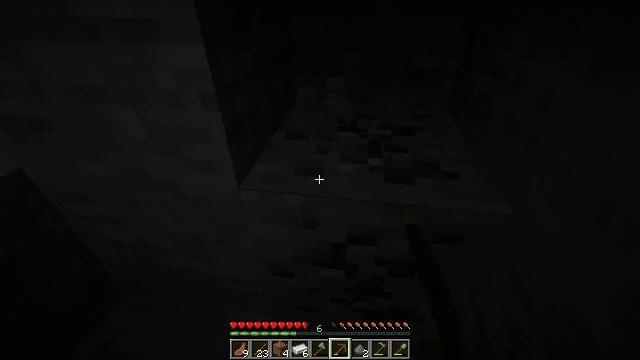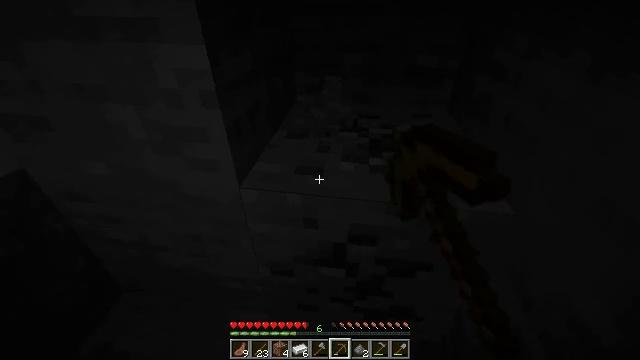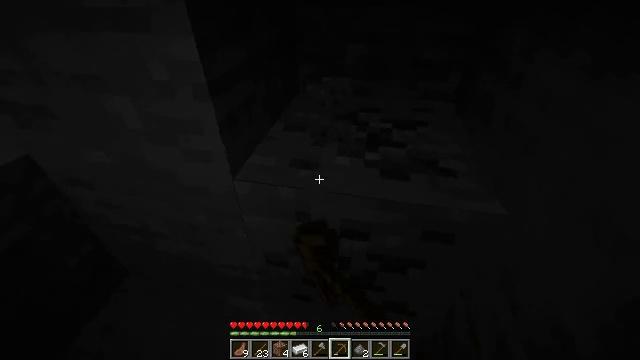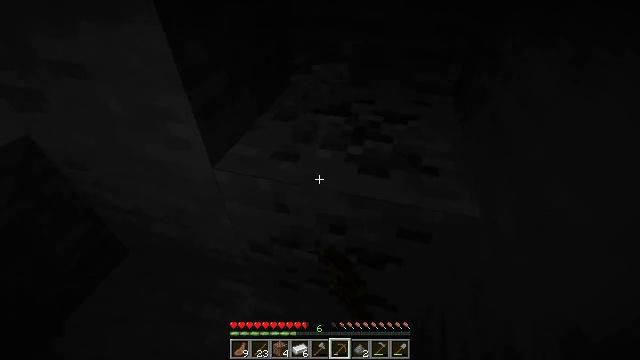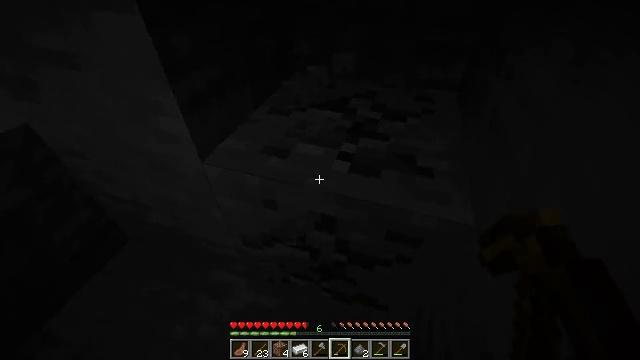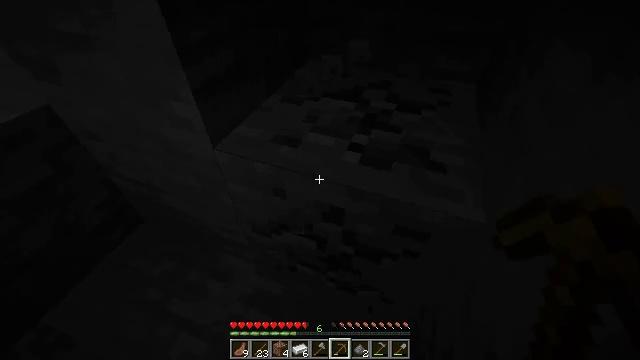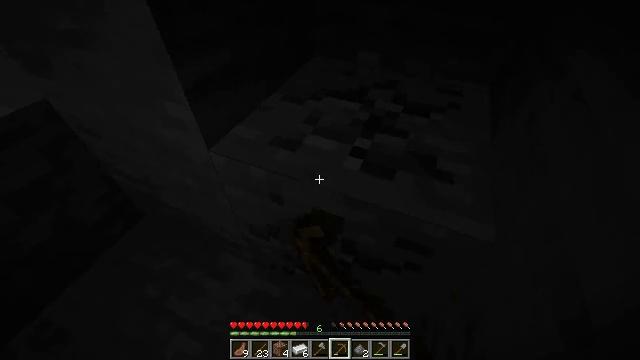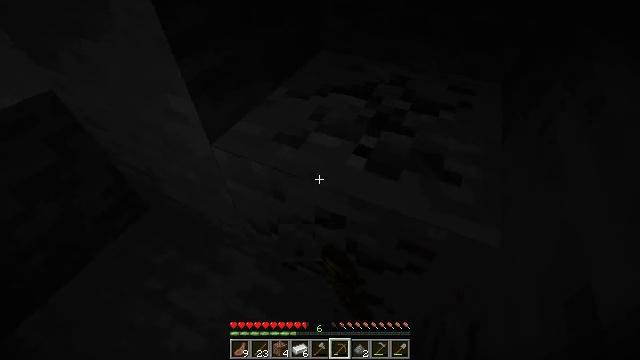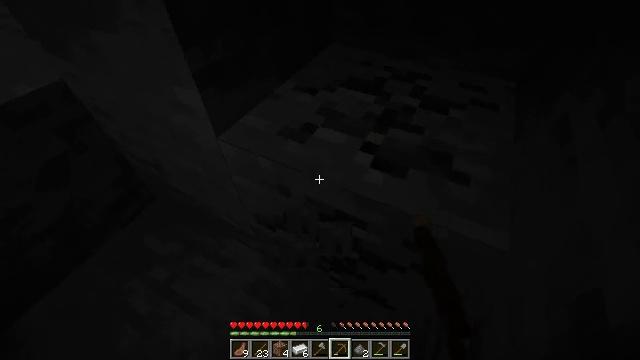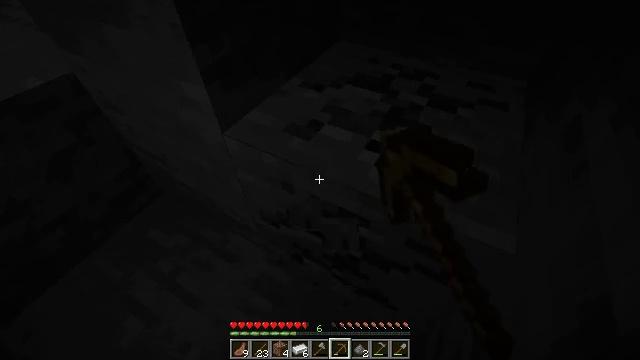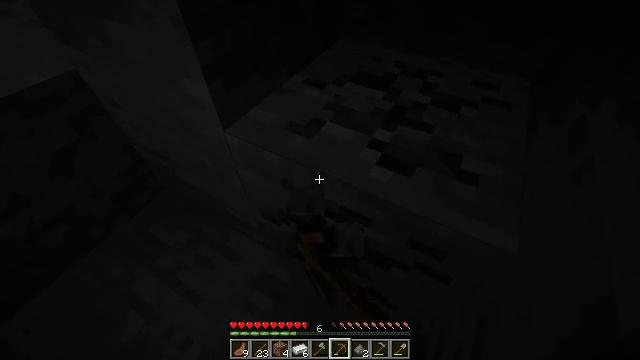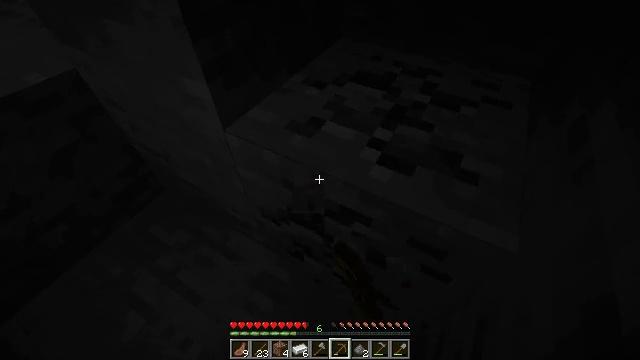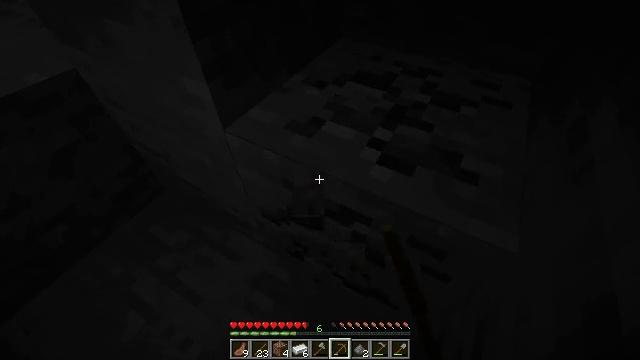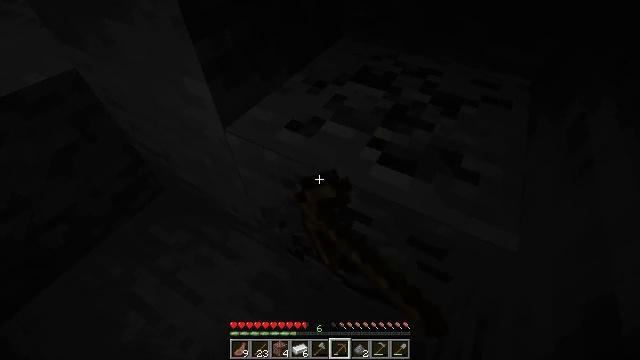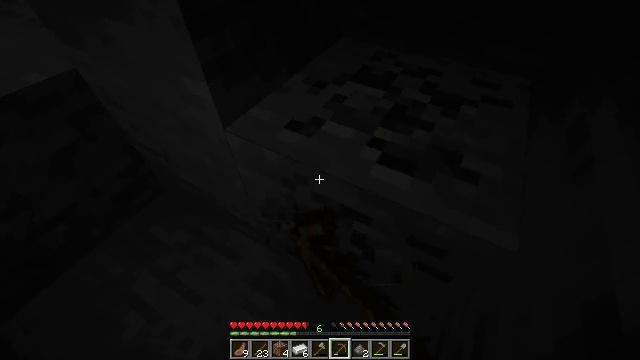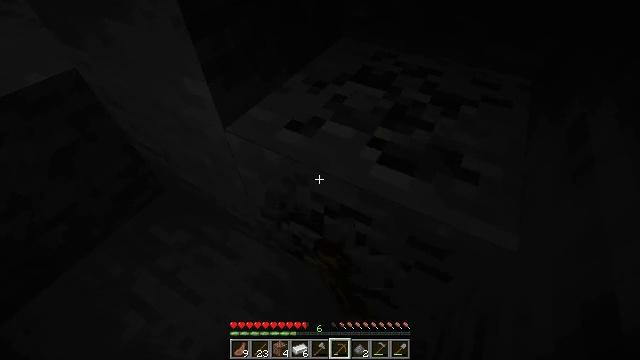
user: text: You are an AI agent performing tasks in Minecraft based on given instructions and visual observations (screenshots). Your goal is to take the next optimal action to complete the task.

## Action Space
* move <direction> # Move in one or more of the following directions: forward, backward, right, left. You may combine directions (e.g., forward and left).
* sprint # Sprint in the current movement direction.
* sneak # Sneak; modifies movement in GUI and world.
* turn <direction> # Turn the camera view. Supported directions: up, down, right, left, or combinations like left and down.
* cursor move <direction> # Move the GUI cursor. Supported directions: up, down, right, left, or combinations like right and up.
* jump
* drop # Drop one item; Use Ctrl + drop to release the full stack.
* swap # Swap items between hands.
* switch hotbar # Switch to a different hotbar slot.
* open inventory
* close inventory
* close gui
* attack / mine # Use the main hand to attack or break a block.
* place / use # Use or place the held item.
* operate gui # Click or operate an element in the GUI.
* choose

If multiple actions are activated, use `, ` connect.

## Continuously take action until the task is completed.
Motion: motion action
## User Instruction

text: Gather coal ore with a pickaxe.
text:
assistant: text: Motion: attack / mine
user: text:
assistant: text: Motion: move right, turn left and down, attack / mine
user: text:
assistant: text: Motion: move right, turn left and down, attack / mine
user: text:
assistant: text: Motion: move right, turn left and down, attack / mine
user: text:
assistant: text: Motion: move right, turn left and down, attack / mine
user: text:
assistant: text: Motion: turn left and down, attack / mine
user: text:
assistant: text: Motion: turn left and down, attack / mine
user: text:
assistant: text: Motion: turn left and down, attack / mine
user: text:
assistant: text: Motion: turn left, attack / mine
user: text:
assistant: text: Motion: attack / mine
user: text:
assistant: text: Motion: attack / mine
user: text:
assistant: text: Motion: attack / mine
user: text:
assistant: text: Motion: attack / mine
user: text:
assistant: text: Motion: attack / mine
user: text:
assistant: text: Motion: attack / mine
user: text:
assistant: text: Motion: attack / mine
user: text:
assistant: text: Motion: attack / mine
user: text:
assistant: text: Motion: attack / mine
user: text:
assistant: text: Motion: attack / mine
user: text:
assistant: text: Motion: attack / mine
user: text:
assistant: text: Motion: attack / mine
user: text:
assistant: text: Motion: attack / mine
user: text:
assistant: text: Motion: attack / mine
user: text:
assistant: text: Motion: attack / mine
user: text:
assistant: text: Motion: attack / mine
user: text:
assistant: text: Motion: attack / mine
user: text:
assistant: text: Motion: attack / mine
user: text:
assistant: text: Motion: attack / mine
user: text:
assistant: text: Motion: move right, attack / mine
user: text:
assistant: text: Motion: move right, attack / mine